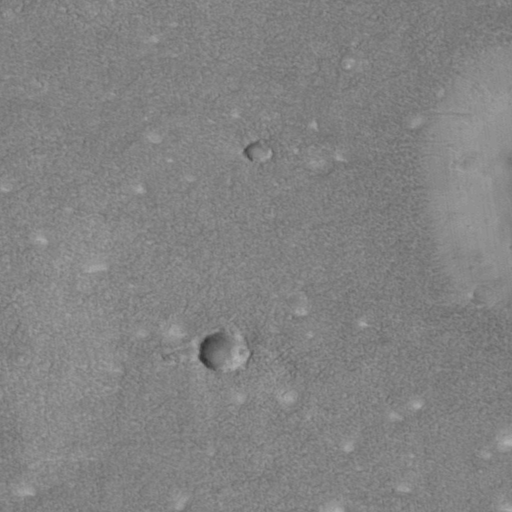
Classes present: Background, Cone